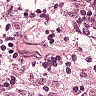
Metastatic tissue present: no